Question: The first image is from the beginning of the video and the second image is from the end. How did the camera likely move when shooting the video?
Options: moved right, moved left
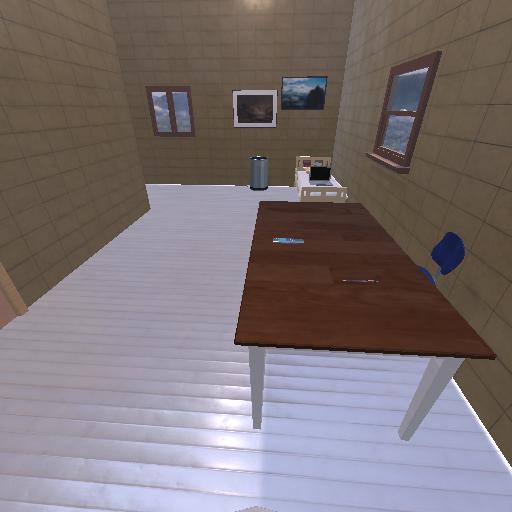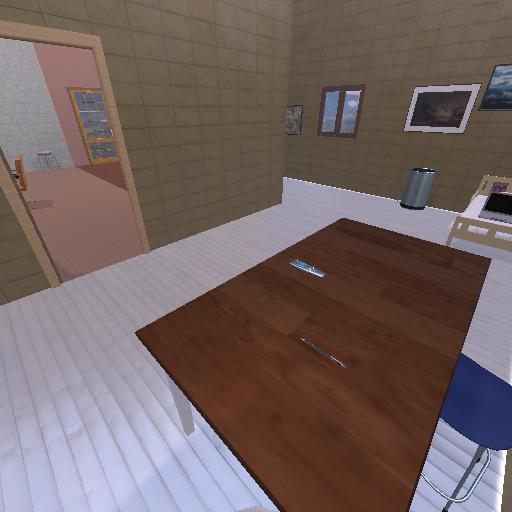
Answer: moved right